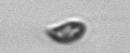
Label: Cryptophyta